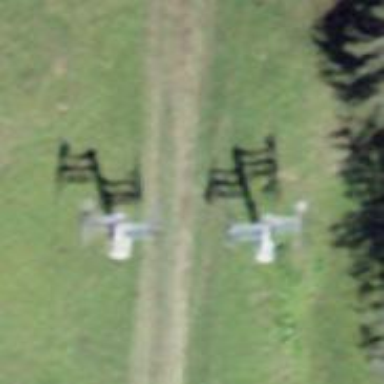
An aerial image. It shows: Pylon used for aerialway.